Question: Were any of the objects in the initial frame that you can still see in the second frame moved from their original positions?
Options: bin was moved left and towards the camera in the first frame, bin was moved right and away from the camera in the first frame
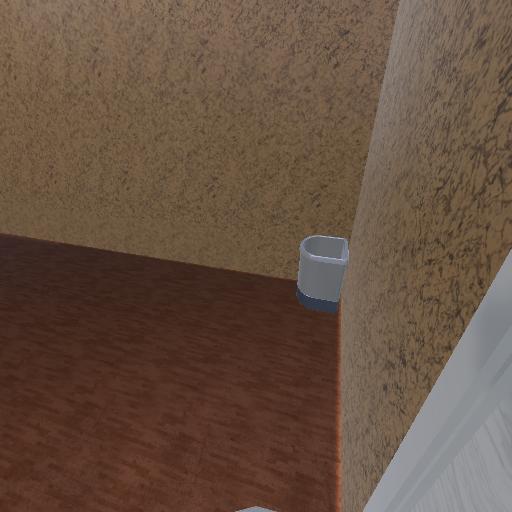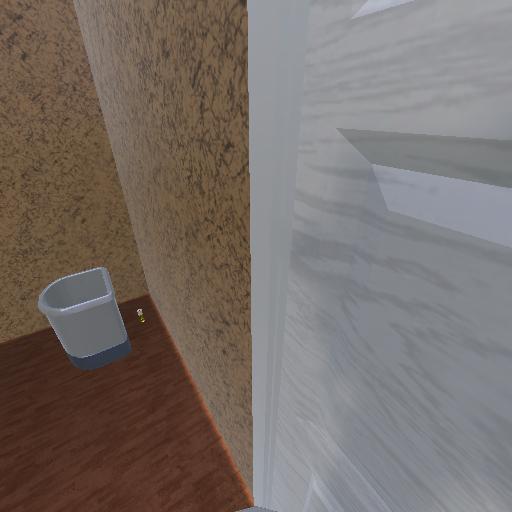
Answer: bin was moved left and towards the camera in the first frame